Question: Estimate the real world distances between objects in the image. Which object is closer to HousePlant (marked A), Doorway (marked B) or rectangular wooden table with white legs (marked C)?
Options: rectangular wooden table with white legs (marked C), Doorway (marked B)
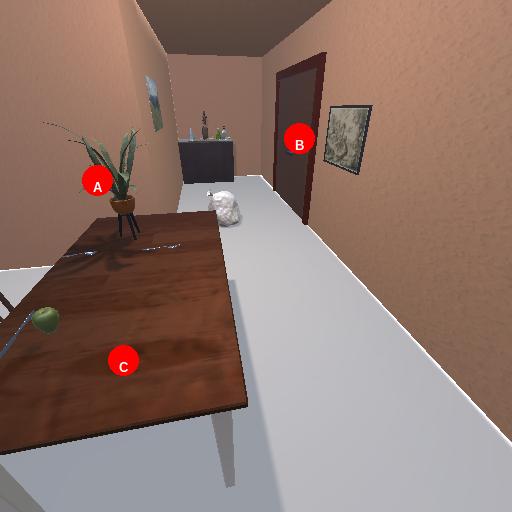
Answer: rectangular wooden table with white legs (marked C)